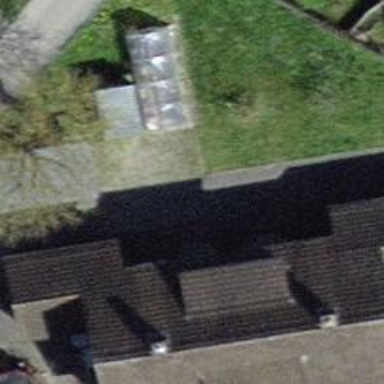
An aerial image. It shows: Terrace building.